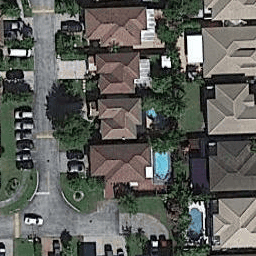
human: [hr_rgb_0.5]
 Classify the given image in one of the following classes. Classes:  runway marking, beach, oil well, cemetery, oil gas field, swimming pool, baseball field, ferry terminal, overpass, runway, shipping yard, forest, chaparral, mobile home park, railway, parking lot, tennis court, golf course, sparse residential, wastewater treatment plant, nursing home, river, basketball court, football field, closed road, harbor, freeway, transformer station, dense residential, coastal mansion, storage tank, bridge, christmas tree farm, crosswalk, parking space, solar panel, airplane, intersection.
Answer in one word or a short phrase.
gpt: dense residential